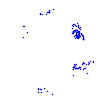
Particle: pion